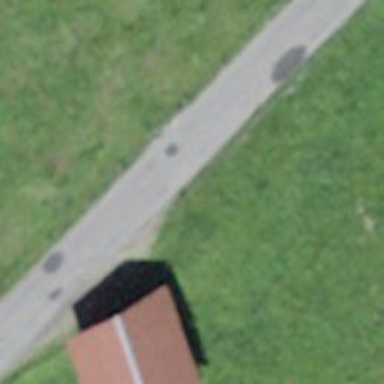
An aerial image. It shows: Unclassified paved road.